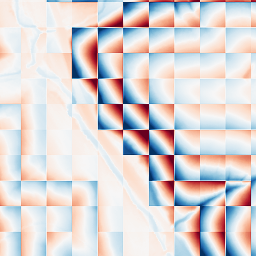
Category: wavelet
Decomposition family: wavelet_biorthogonal
Decomposition parameters: wavelet: bior1.3
level: 5
Upsampling method: quadratic
Upsampling parameters: scale: 4
Upsampling scale: 4